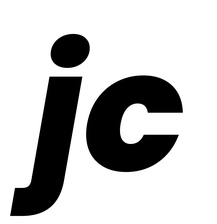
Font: Poppins-ExtraBoldItalic